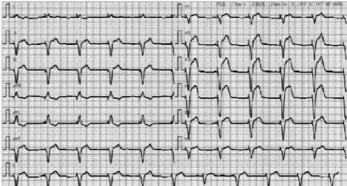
ECG of the man patient at discharge: Sinus rhythm, Right bundle branch block.
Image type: electrography (ekg)